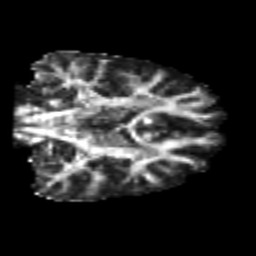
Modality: FA
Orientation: coronal
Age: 22
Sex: male
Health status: healthy
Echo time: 0.074 s